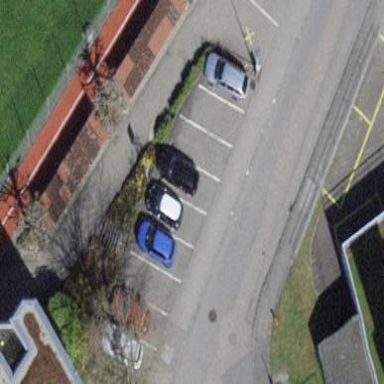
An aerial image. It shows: Bicycle parking with wall loops located on building's roof.